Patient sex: M
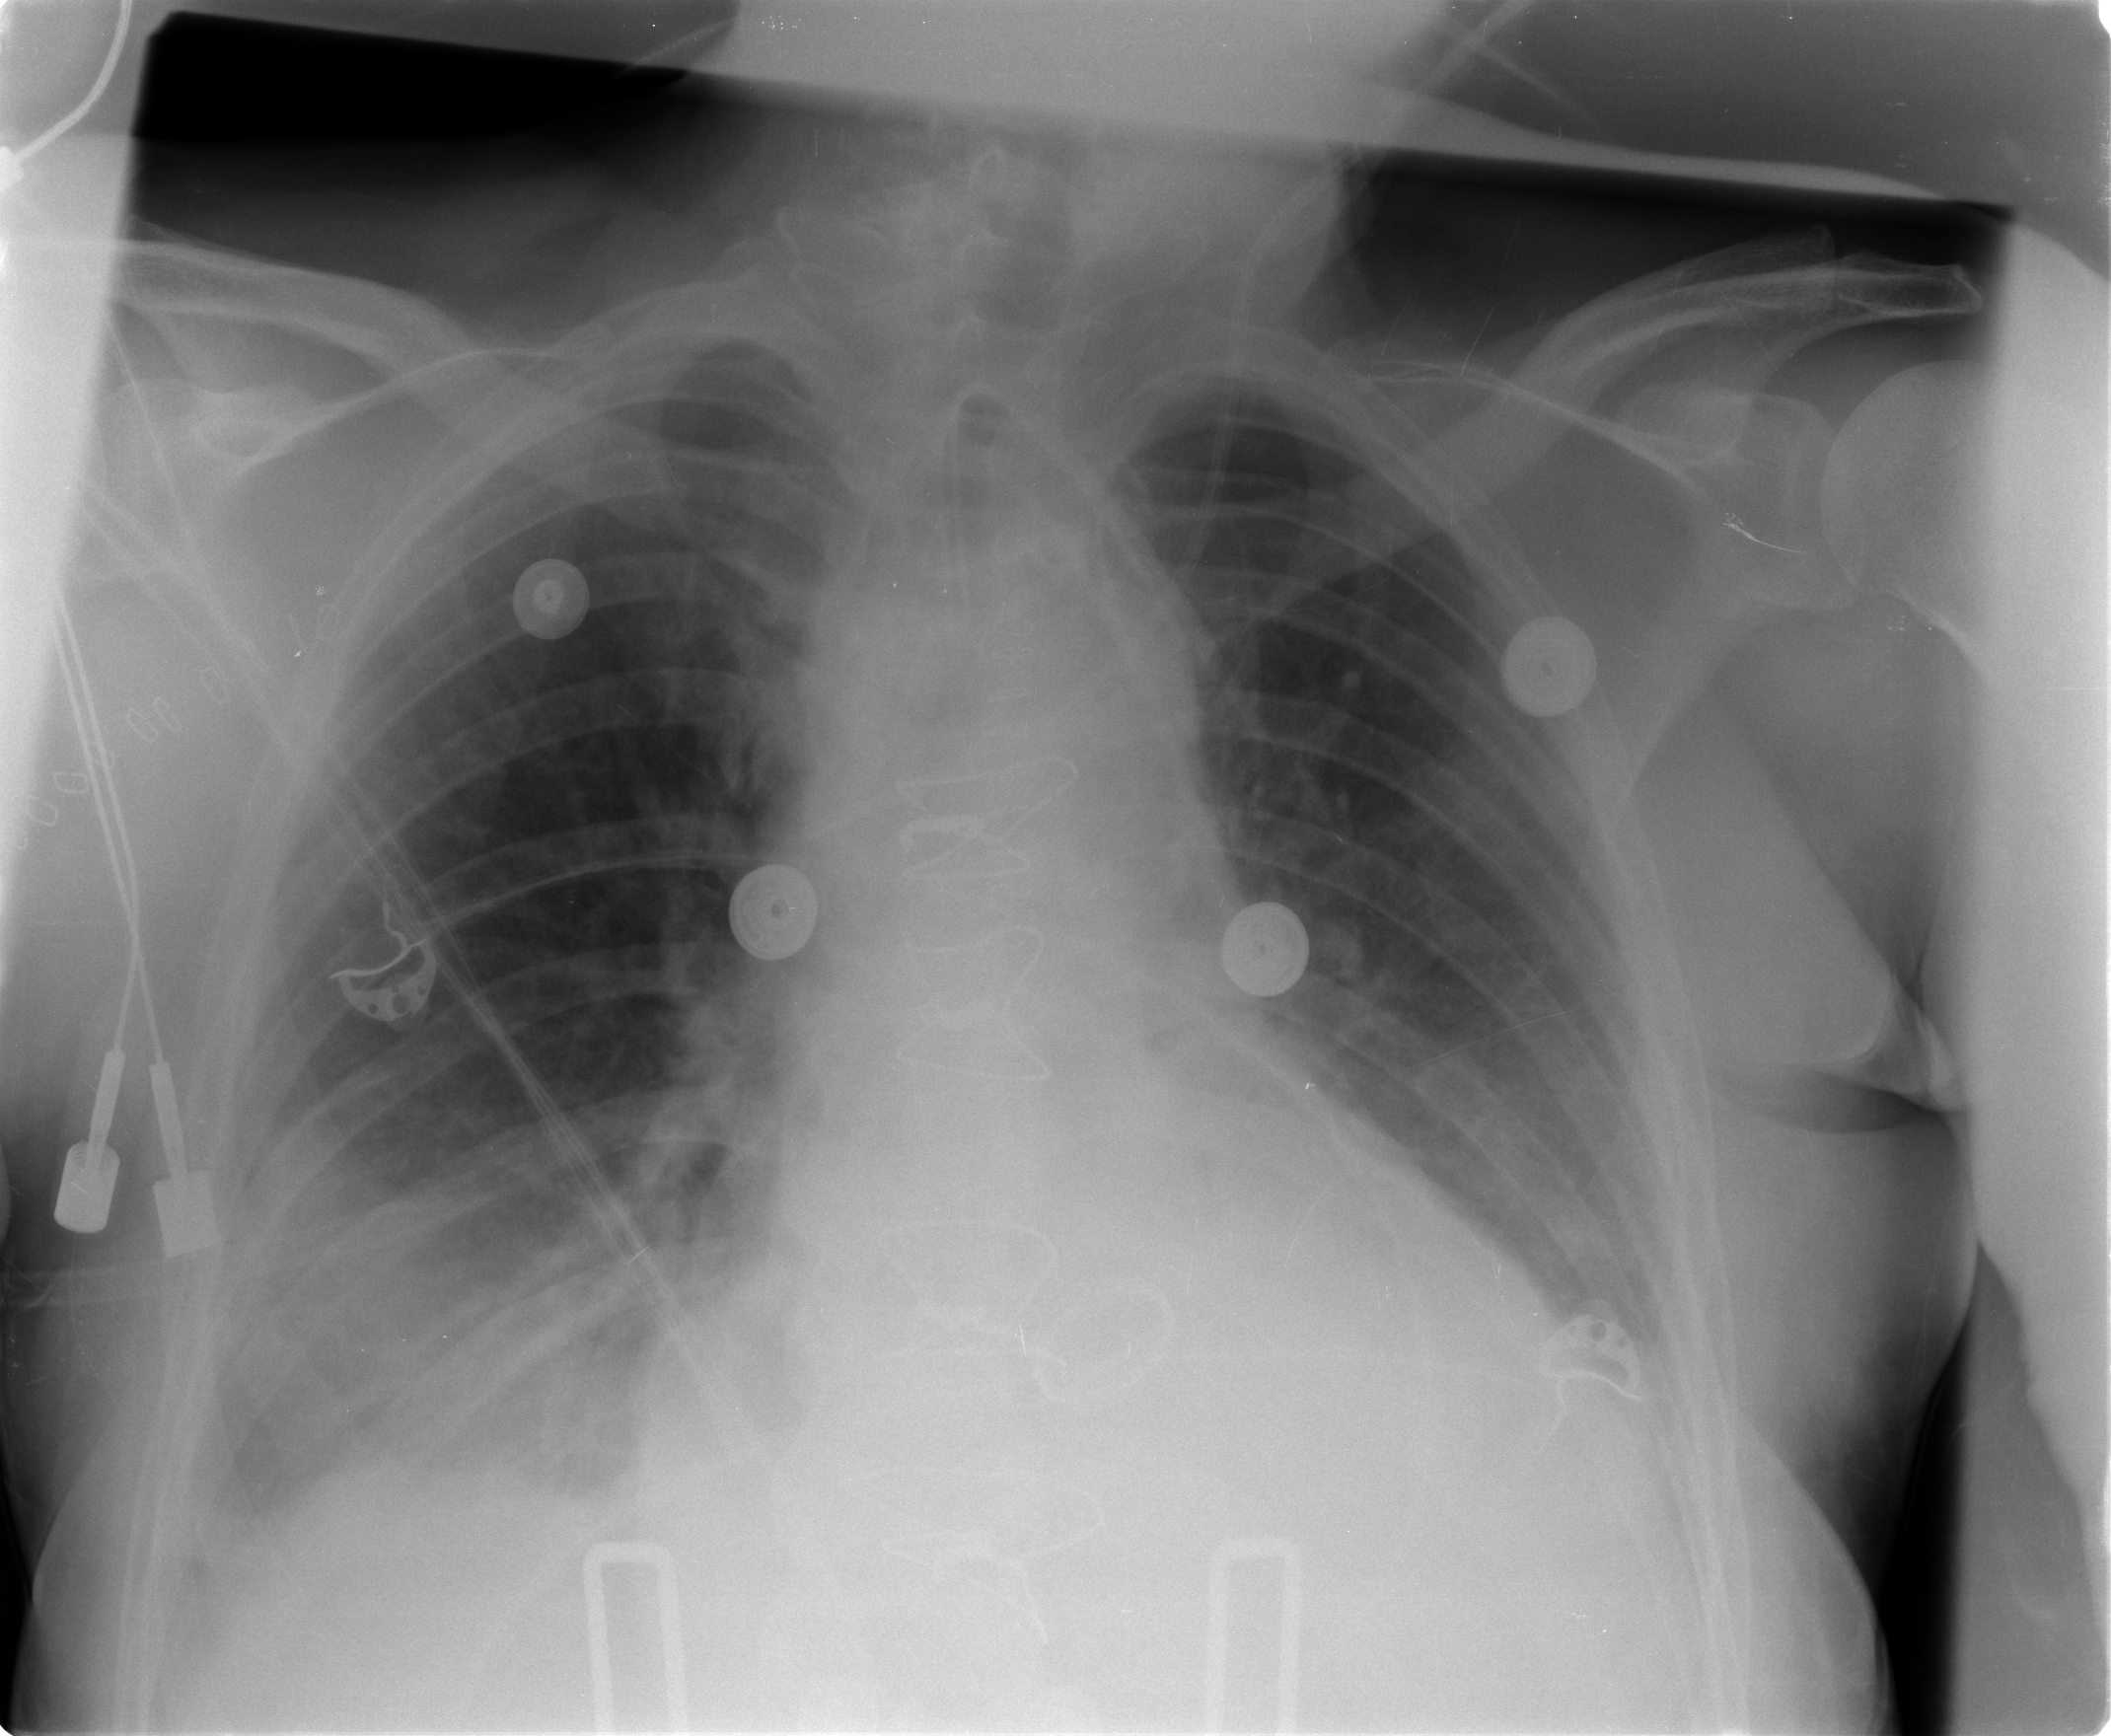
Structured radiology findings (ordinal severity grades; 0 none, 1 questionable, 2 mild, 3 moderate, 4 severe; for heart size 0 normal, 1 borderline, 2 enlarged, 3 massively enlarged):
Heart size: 2
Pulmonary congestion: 2
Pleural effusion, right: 2
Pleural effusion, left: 1
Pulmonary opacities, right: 0
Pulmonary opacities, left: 0
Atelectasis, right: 2
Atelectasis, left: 2